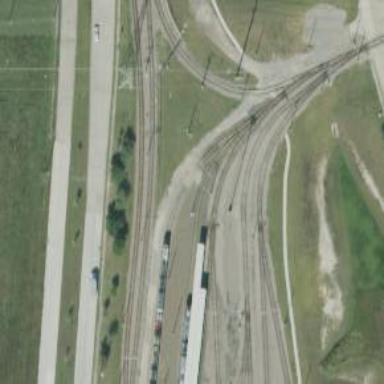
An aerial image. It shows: Light rail service yard with electrified contact lines.